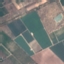
Land use / land cover class: PermanentCrop